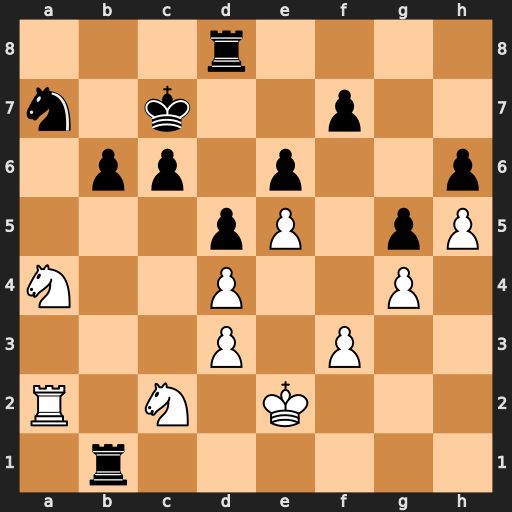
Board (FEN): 3r4/n1k2p2/1pp1p2p/3pP1pP/N2P2P1/3P1P2/R1N1K3/1r6
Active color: w
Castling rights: -
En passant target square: -
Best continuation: Nc3 Rb3 Rxa7+